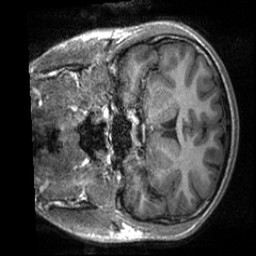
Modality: T1w
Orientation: coronal
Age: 21
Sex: male
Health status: healthy
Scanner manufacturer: siemens
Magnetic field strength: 3 T
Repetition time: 2 s
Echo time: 0.00232 s